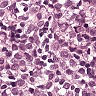
Metastatic tissue present: yes